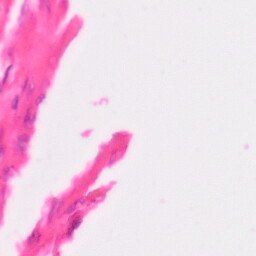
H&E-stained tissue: Colon